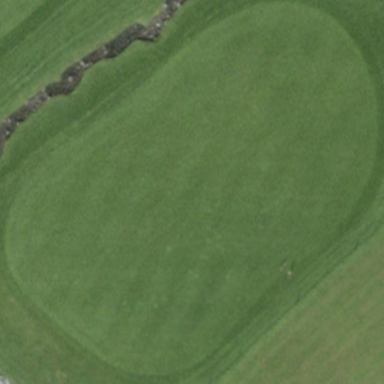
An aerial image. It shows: Grassy area designated as golf fairway.